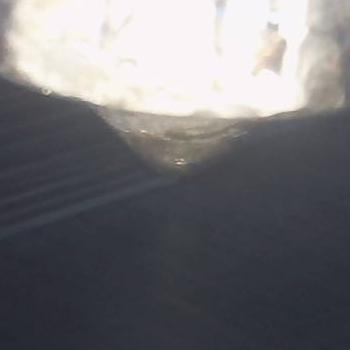
Flow rate: 178%